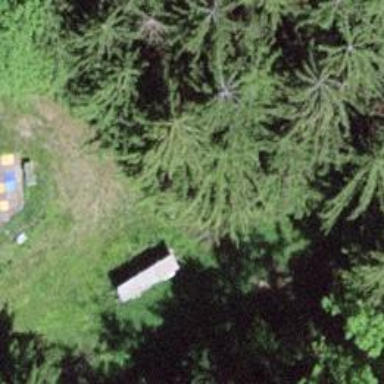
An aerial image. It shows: Bench.